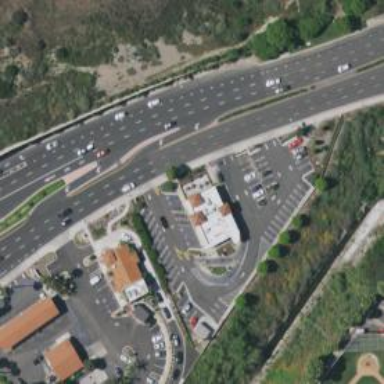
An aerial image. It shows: Primary link highway.